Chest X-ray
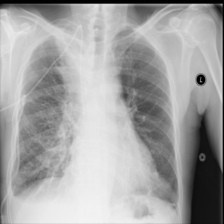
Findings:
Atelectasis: negative
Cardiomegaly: negative
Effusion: positive
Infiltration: negative
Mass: negative
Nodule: negative
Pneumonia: negative
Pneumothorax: negative
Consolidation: negative
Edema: negative
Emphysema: negative
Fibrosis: negative
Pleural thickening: negative
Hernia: negative